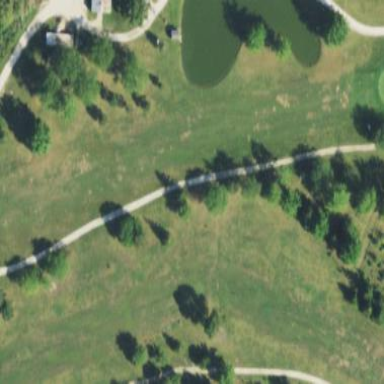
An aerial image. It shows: Grassy area designated as golf fairway.